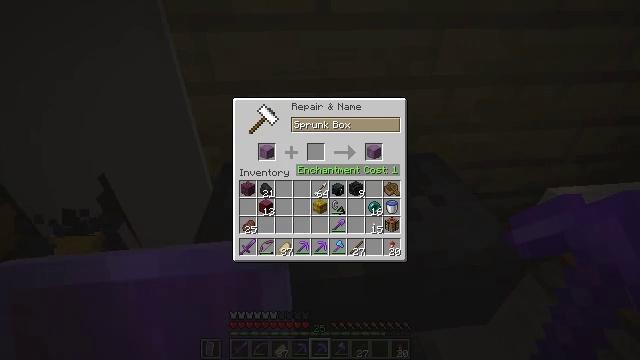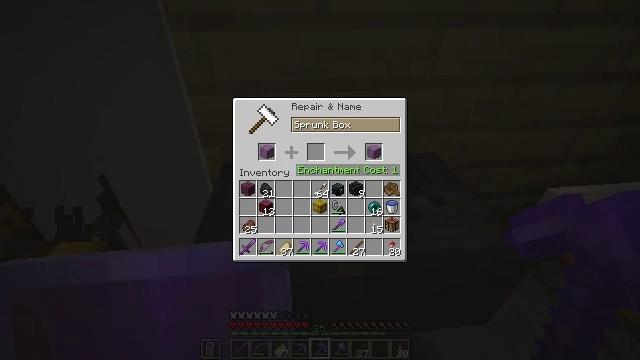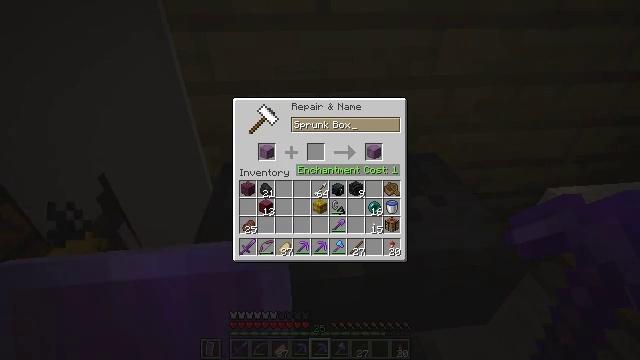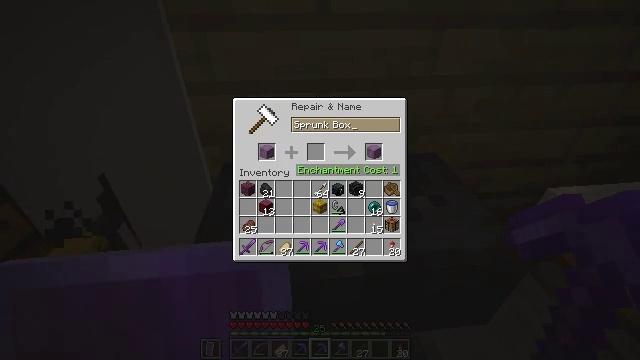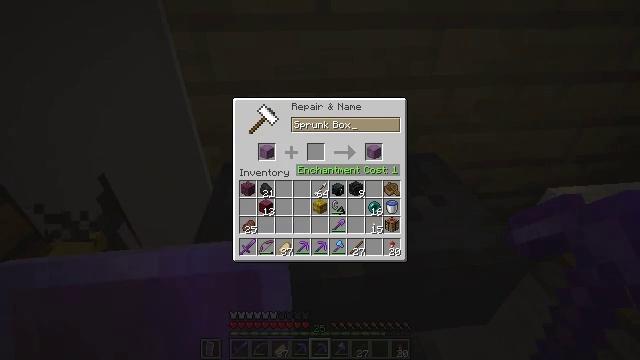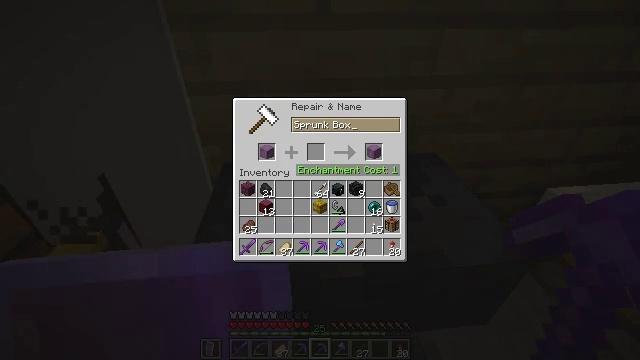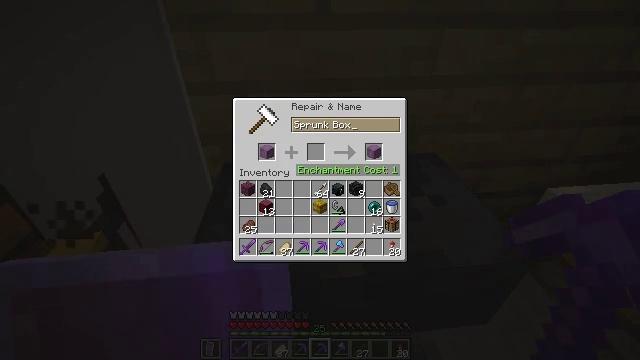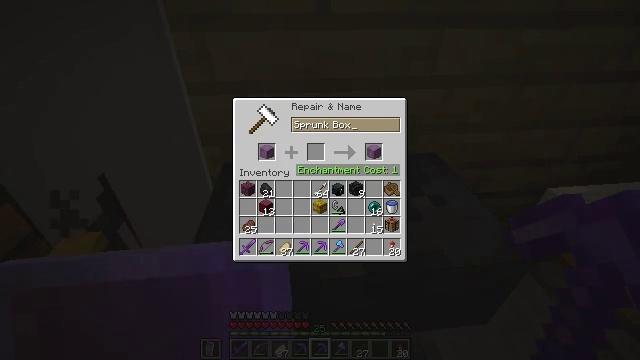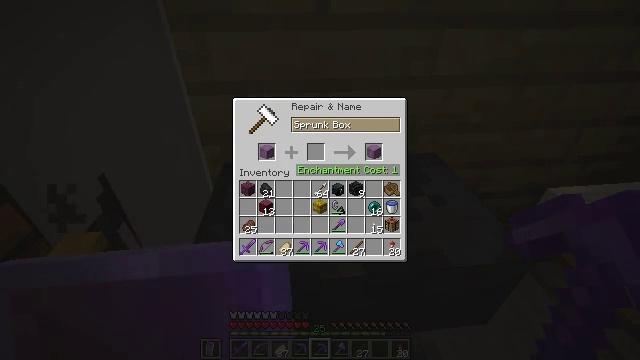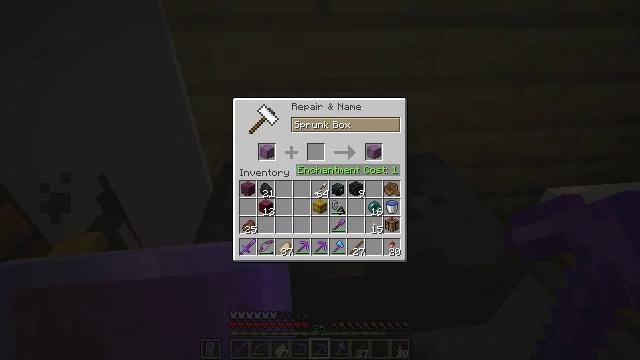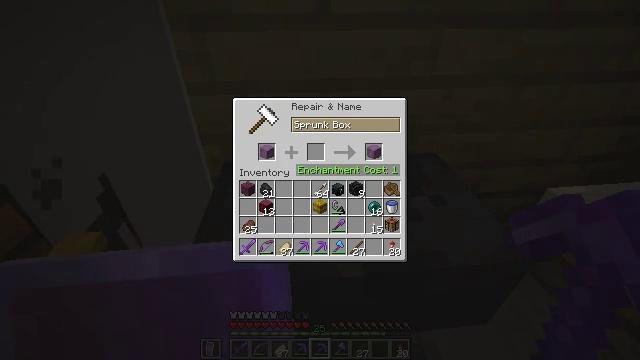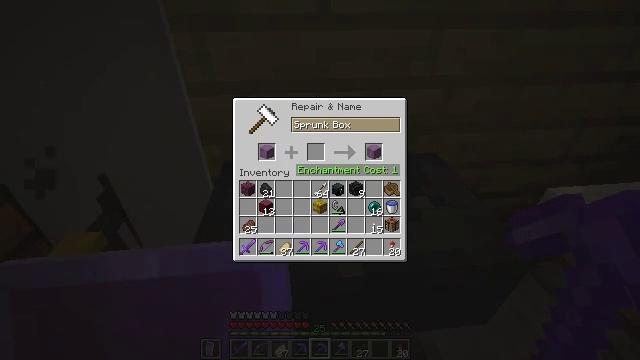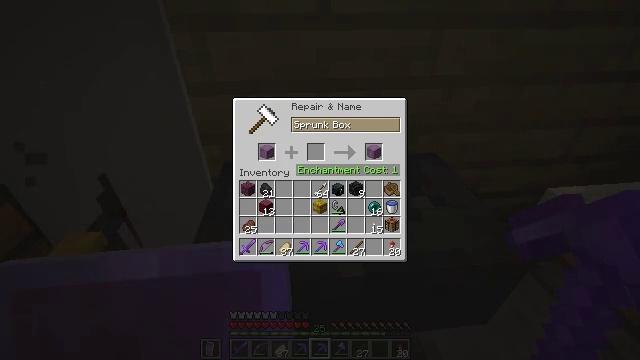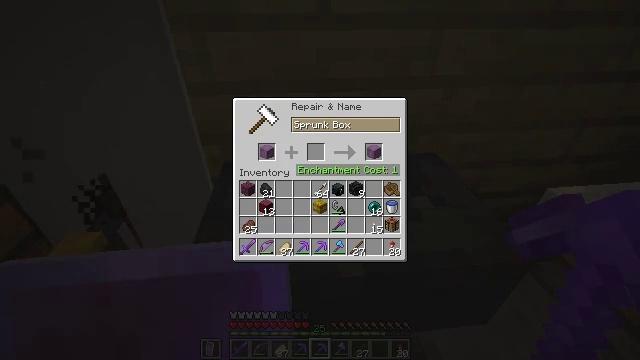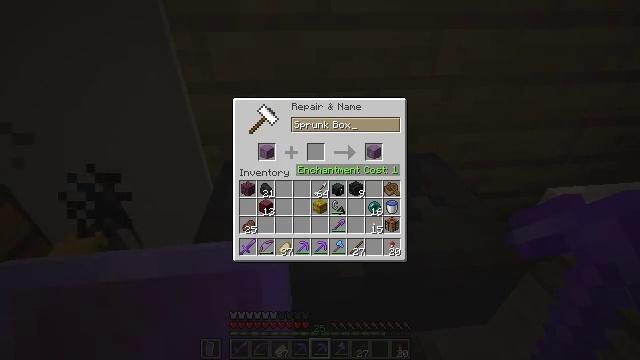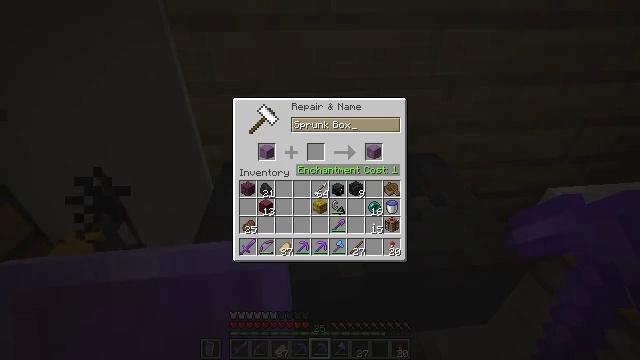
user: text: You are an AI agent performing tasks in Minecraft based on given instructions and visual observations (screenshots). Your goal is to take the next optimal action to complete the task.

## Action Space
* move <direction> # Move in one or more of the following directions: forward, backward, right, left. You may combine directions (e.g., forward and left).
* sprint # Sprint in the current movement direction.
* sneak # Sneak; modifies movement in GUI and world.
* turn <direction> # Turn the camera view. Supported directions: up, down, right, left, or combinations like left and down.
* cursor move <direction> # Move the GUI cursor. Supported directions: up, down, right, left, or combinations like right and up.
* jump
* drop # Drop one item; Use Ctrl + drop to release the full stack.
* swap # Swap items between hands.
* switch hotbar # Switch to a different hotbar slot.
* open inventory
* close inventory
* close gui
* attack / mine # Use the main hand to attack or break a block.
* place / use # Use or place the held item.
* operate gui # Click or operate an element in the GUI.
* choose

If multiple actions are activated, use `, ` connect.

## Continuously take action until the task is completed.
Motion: motion action
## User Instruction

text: Craft magenta dye.
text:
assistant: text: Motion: no_op
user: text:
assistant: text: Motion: no_op
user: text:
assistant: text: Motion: no_op
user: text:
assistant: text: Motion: no_op
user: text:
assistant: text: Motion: no_op
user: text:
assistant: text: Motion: no_op
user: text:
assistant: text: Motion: no_op
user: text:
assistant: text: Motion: no_op
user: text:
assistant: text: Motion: no_op
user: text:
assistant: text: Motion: no_op
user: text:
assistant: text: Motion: no_op
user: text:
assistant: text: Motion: no_op
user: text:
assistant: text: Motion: no_op
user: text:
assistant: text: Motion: no_op
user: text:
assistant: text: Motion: no_op
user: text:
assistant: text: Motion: no_op
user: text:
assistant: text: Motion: no_op
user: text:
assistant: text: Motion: no_op
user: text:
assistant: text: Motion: no_op
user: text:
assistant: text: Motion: no_op
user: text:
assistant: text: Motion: no_op
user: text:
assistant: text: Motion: no_op
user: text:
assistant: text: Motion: no_op
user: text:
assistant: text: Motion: no_op
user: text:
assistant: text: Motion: no_op
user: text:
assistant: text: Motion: no_op
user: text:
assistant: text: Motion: no_op
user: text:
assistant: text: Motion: no_op
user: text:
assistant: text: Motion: no_op
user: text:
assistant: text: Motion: no_op